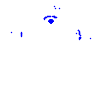
Particle: electron